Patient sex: F
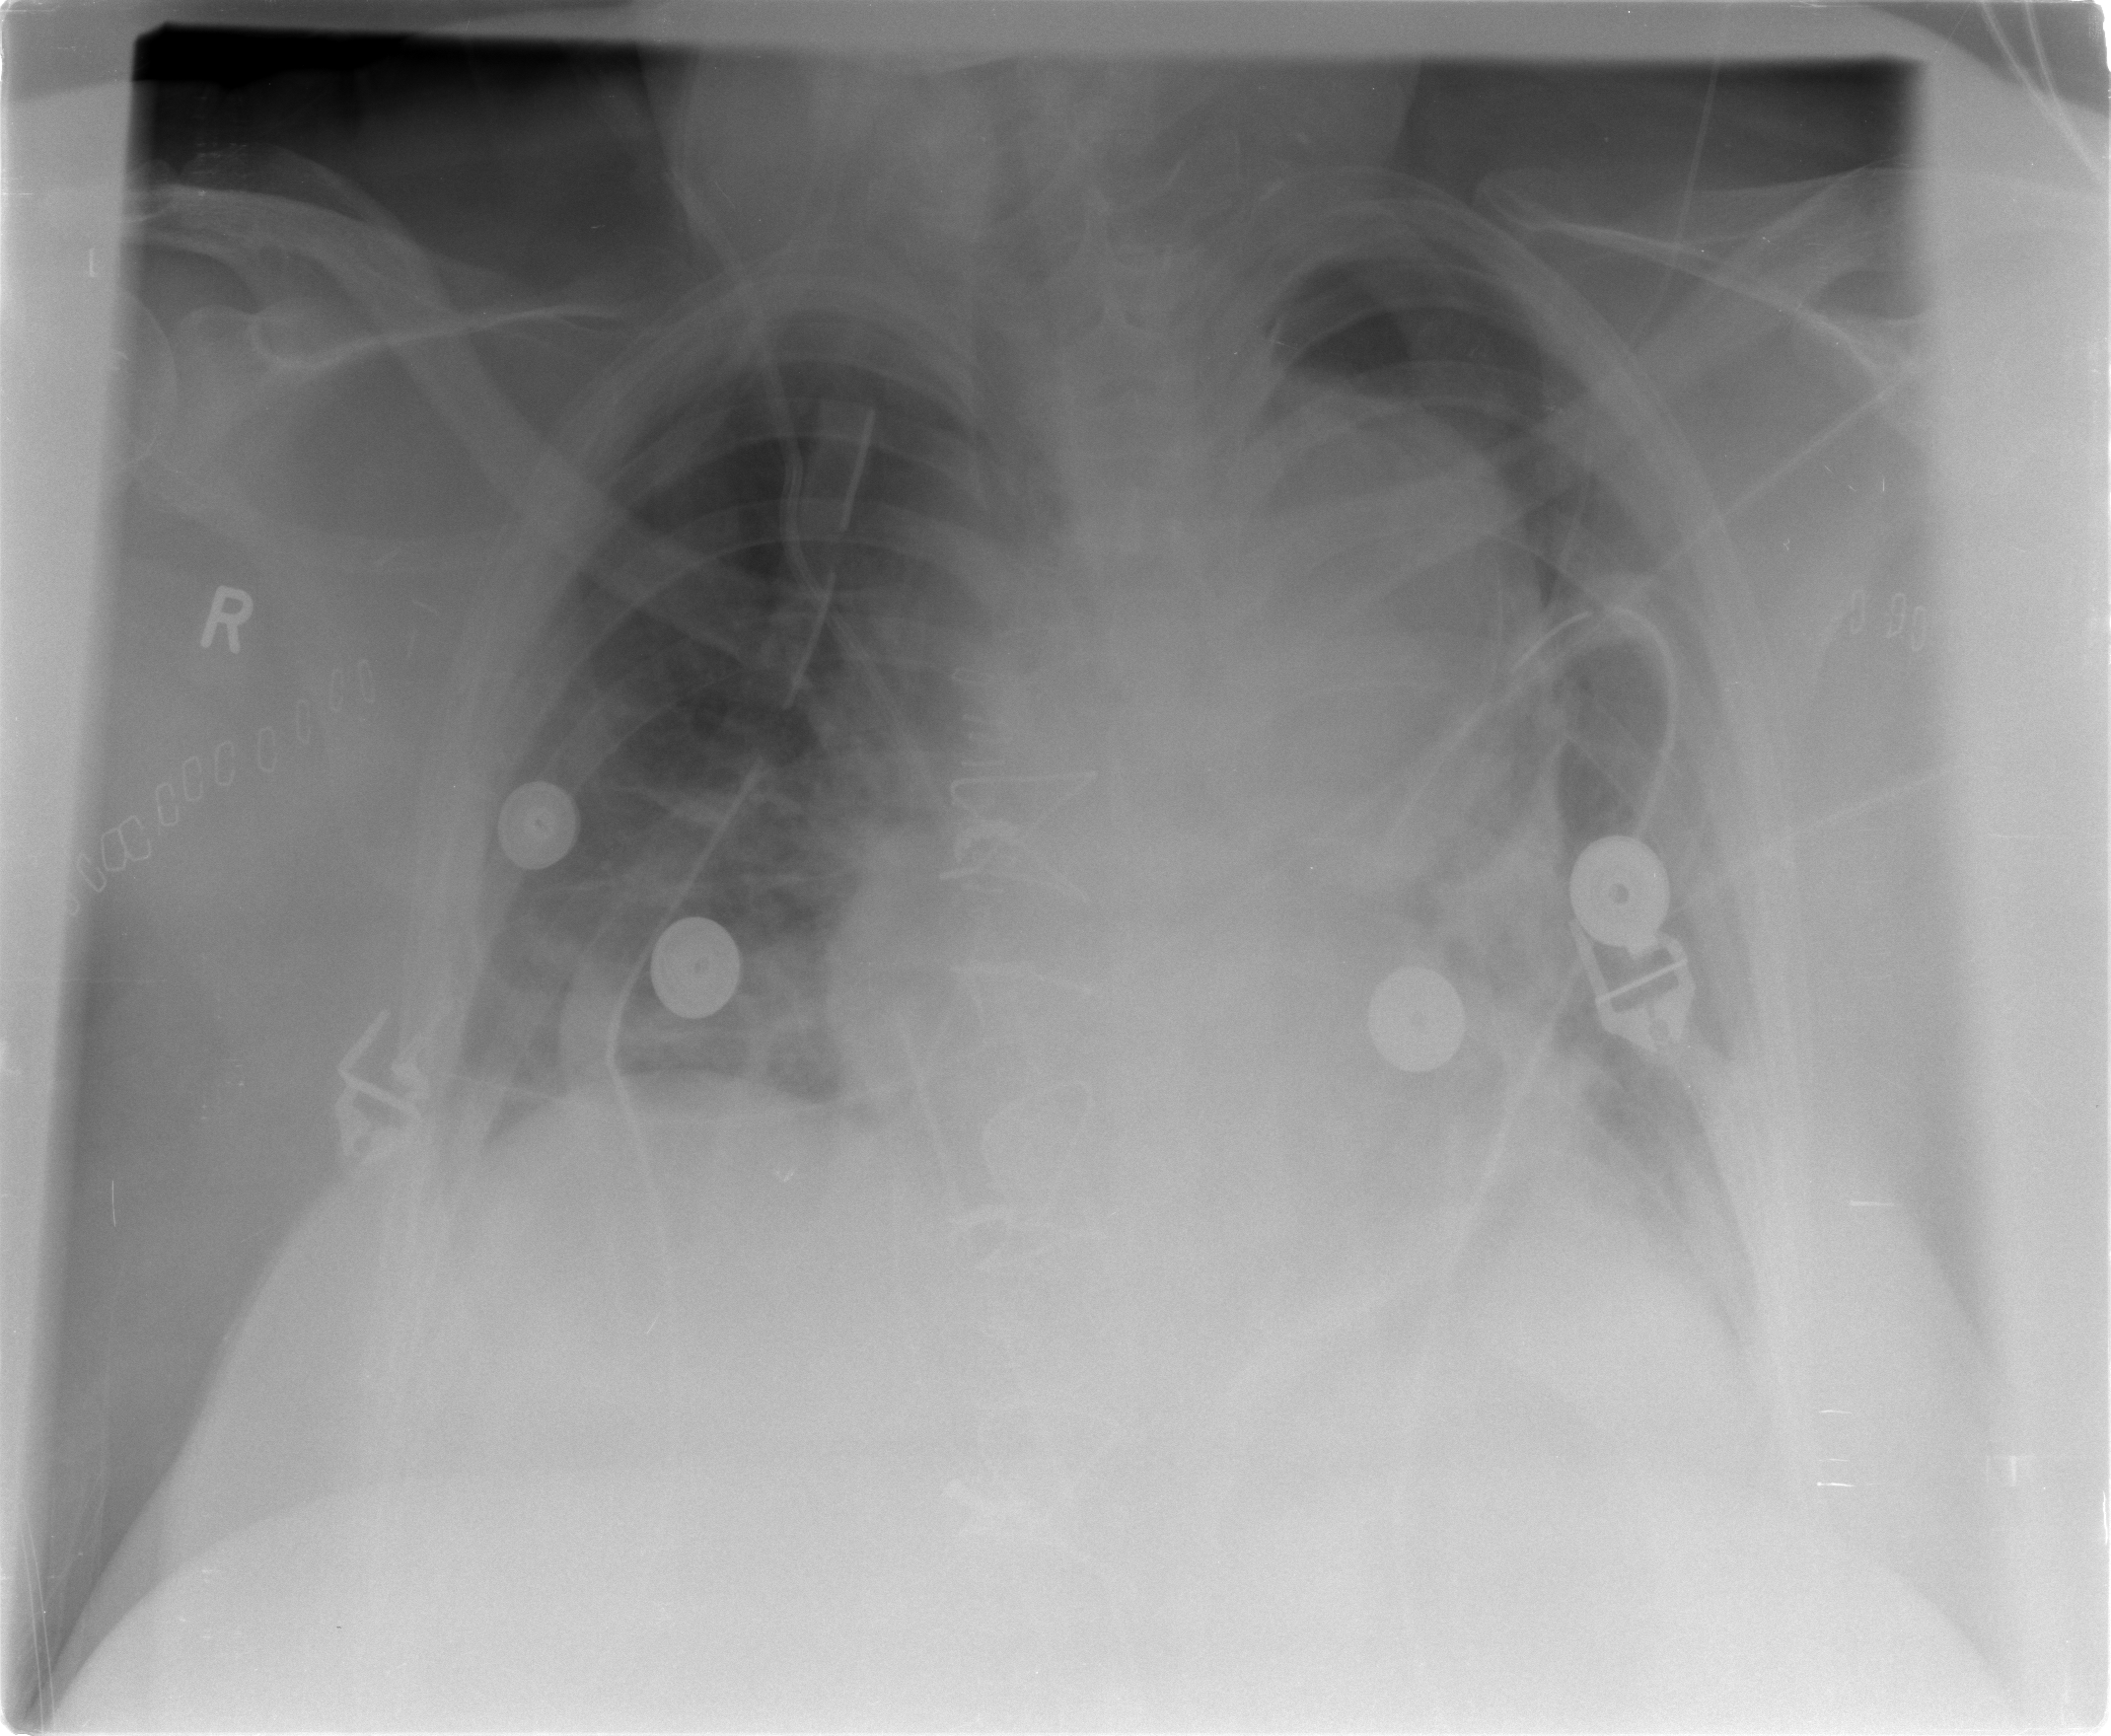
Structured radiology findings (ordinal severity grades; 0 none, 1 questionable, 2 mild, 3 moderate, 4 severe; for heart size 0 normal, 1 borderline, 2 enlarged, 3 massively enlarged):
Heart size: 2
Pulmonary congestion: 0
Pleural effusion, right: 1
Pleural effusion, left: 2
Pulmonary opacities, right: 0
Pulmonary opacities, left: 0
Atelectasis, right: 2
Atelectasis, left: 2